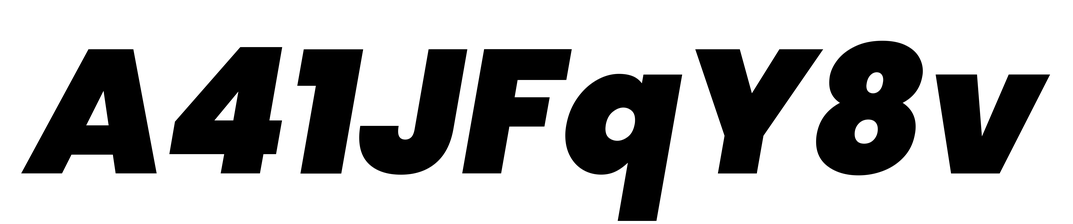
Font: Poppins-BlackItalic